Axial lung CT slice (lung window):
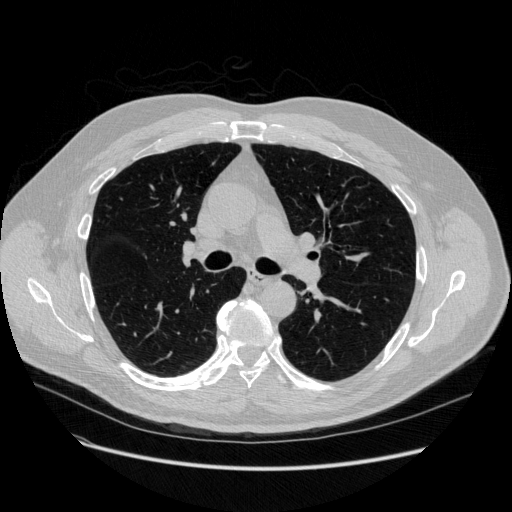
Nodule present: no